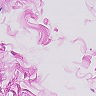
Metastatic tissue present: no